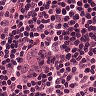
Metastatic tissue present: no